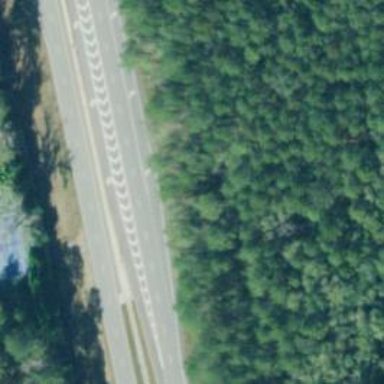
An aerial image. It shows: Expressway with asphalt surface classified as trunk highway.